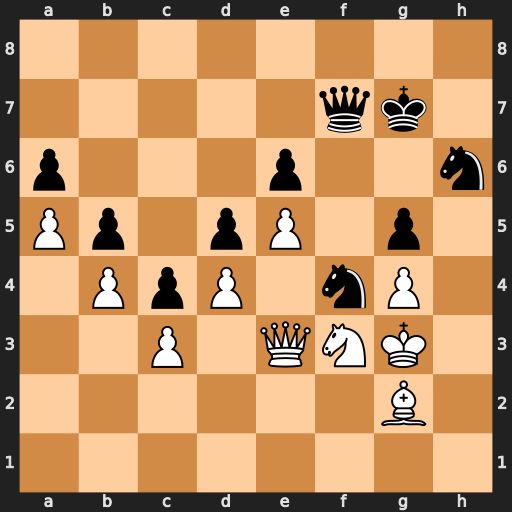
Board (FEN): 8/5qk1/p3p2n/Pp1pP1p1/1PpP1nP1/2P1QNK1/6B1/8
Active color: w
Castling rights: -
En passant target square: -
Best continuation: Nxg5 Nxg2 Kxg2